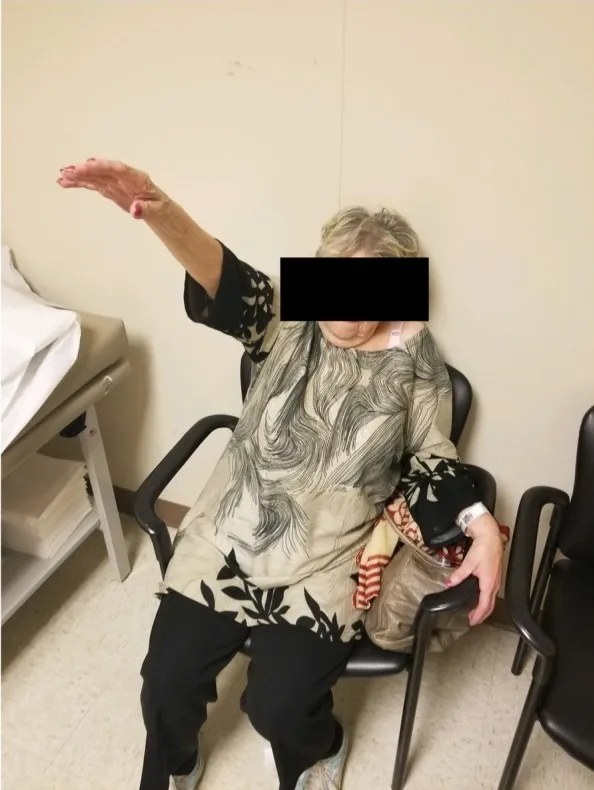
Clinical photo at 4-month follow-up demonstrating active forward flexion of shoulder to approximately 120 degrees.
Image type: medical_photograph (skin_photograph)